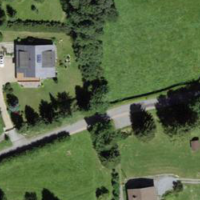
EUNIS habitat code: 55
Species observed at this site:
Lysandra bellargus